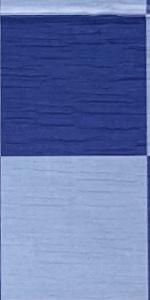
Label: Empty